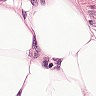
Metastatic tissue present: no